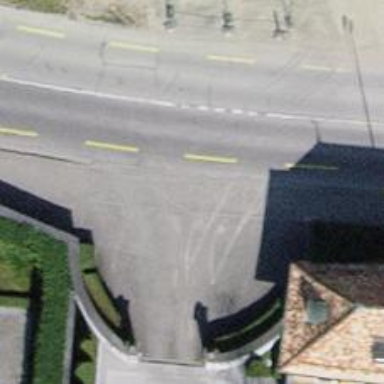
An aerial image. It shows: Unmarked crossing with traffic calming table.